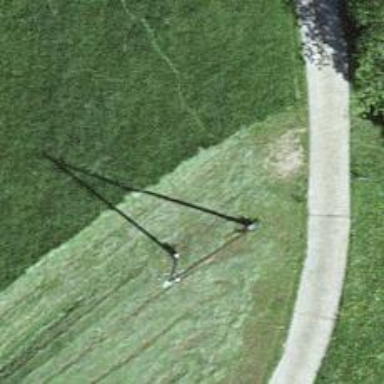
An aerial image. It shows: Power pole.